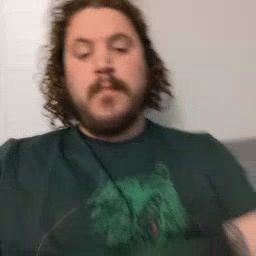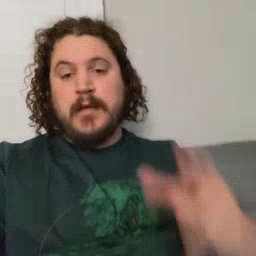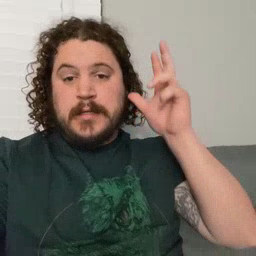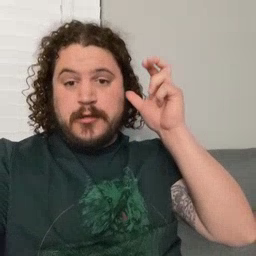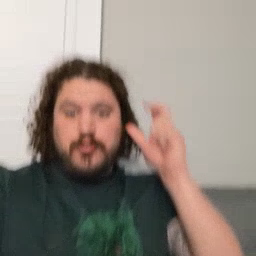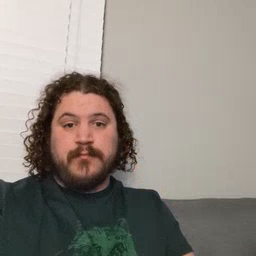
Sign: hear